Field crop: maize
Growth stage: 1
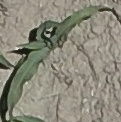
Species: sorghum